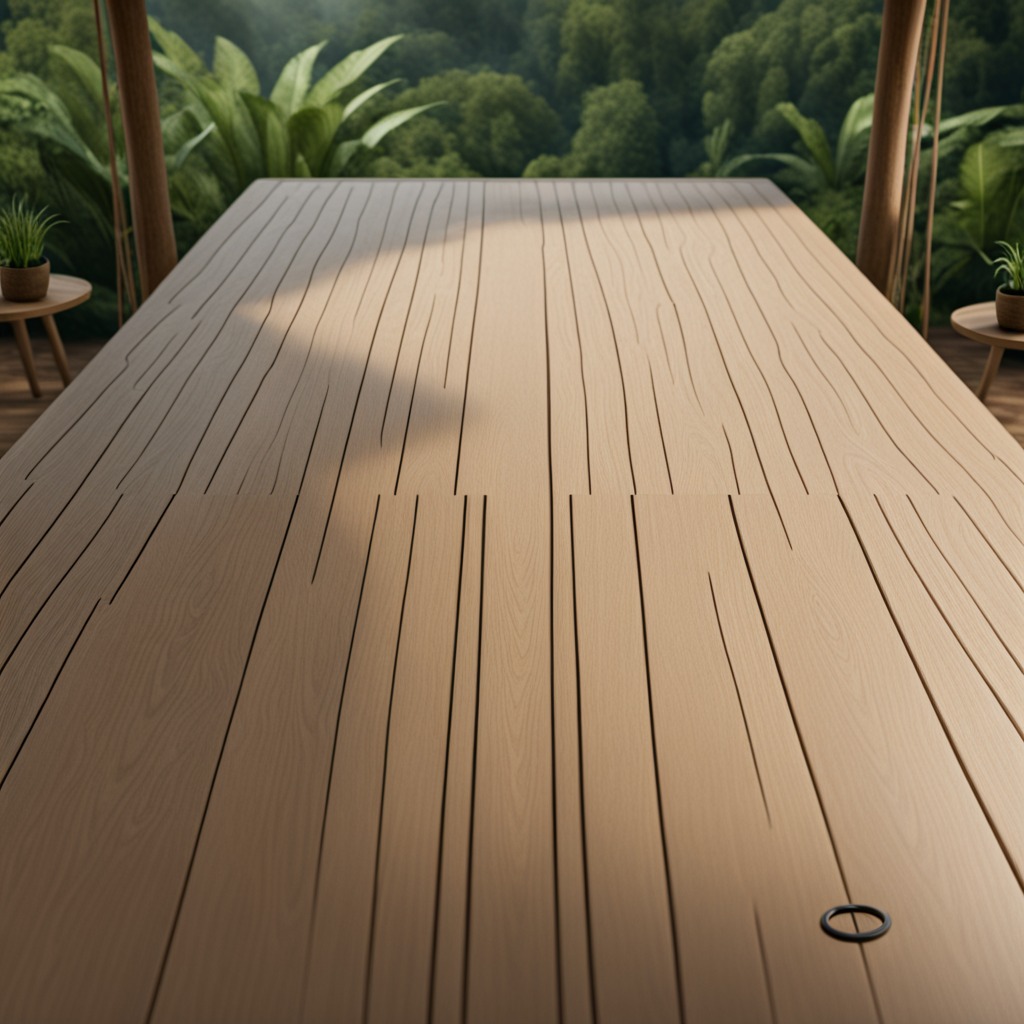
A rubber O-ring is lying on a wooden table inside a jungle field workshop tent humid ambient light worn but.